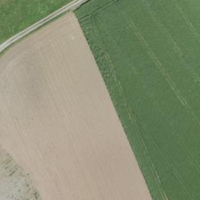
EUNIS habitat code: 52
Species observed at this site:
Orthetrum coerulescens
Issoria lathonia